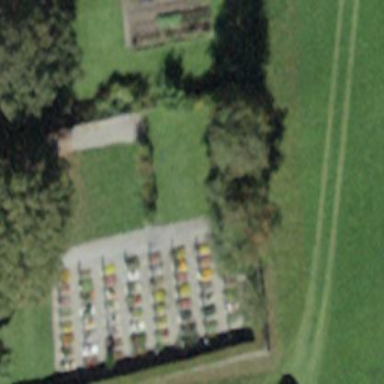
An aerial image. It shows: Cemetery surrounded by hedge.